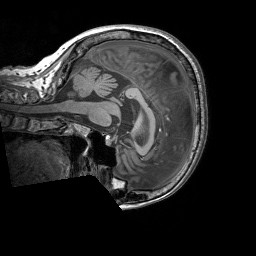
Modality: T1w
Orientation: sagittal
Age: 69
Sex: female
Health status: healthy
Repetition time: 1.9 s
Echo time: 0.00252 s